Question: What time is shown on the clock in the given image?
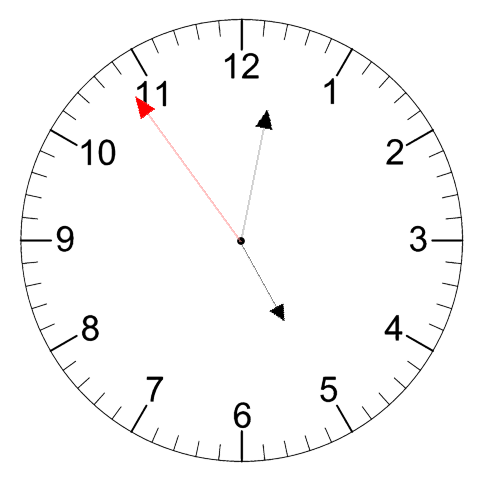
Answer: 05:01:54